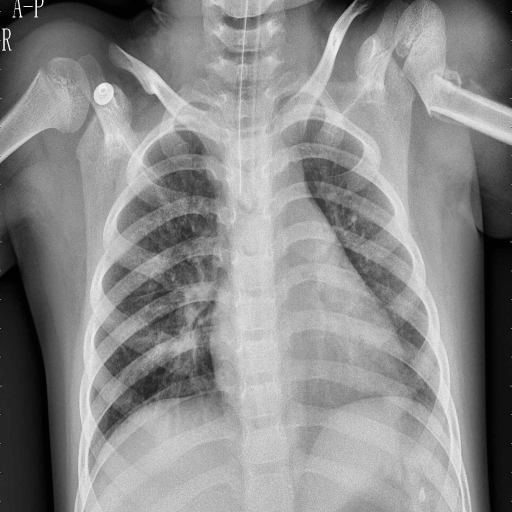
Finding: PNEUMONIA